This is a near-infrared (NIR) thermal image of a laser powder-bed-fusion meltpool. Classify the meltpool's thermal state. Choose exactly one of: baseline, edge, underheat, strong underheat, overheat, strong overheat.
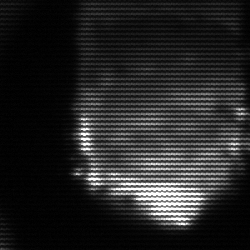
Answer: baseline